Question: I want to see a hits on pages on my website, and to get a look at complete hits, I can't look at individual pages separately. However, I can only search for 'AND' functions. The 'AND' makes it so that both are required.
Is there a mechanism for an 'OR' function in Google Analytics, so that I can have either requirements?

This is from 'Content > Site Content > All Pages'
Then I do 'advanced query'
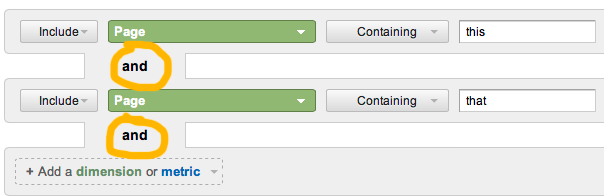
Answer: perhaps it would help if you better explain how to reach the point where you are at...because at face value that looks like a custom segment and you use 'OR' operations in them:
: At the top of the report just under the report title (it should be a big bold header for your report), click on the 'Advanced Segments' button. You will see a screen with 'default segments' on the left, and 'custom segments' on the right. Just under and to the right of the 'custom segment' text area is a '+New Custom Segment' button. Click that button and it will bring up the menu shown in my screenshot above.